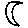
Label: moon